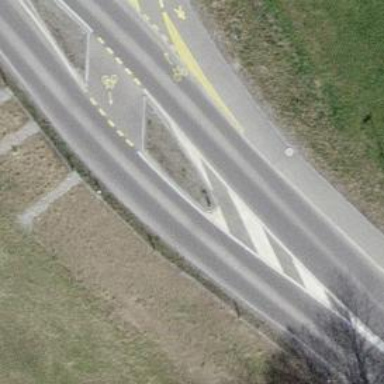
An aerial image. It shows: Traffic calming island.